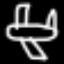
Label: airplane